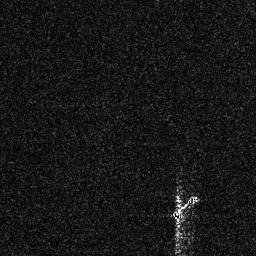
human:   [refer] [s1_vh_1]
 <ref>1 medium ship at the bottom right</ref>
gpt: <box>[[67, 76, 77, 85, 0]]</box>